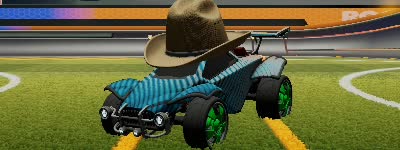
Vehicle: octane